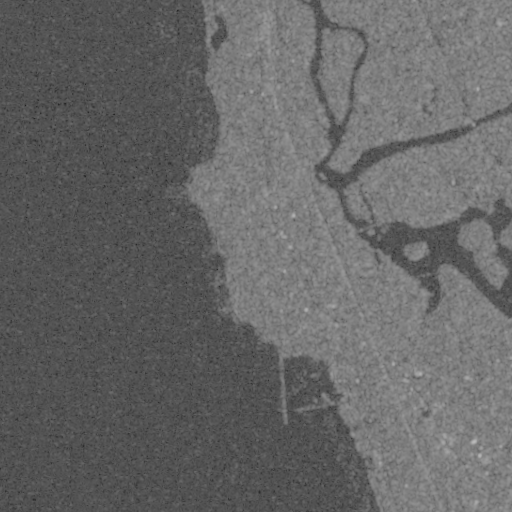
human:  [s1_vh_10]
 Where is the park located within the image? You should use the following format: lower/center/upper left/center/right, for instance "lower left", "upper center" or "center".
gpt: The park is located in the upper right of the image.
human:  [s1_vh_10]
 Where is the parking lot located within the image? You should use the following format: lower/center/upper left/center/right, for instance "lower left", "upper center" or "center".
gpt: The parking lot is located in the lower center of the image.
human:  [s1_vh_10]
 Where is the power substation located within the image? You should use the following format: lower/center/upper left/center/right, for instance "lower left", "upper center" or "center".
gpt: The power substation is located in the lower right of the image.
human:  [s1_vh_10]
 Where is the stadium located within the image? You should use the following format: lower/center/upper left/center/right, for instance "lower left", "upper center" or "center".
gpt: The stadium is located in the lower right of the image.
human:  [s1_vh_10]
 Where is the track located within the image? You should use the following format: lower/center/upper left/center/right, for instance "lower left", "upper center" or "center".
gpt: There is no track in the image.

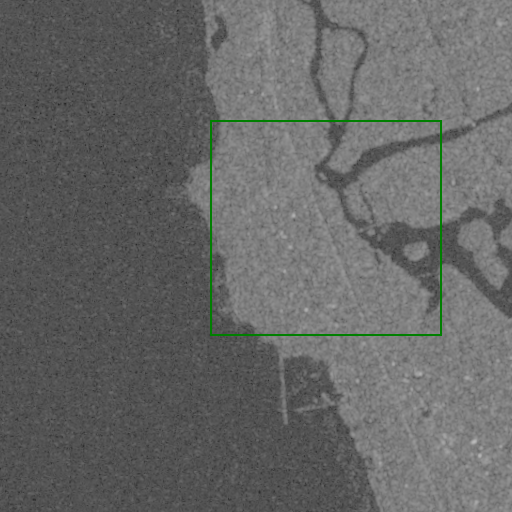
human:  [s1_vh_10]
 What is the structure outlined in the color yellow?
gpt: There is no yellow outline.
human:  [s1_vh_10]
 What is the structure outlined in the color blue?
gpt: There is no structure outlined in blue.